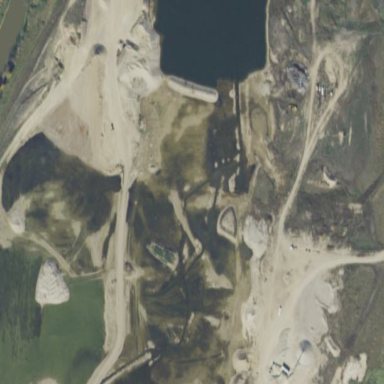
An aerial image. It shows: Quarry area.